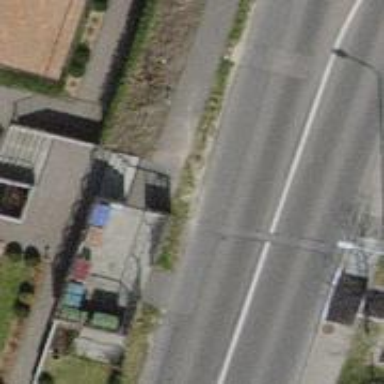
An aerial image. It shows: Concrete wall barrier.